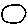
Label: circle